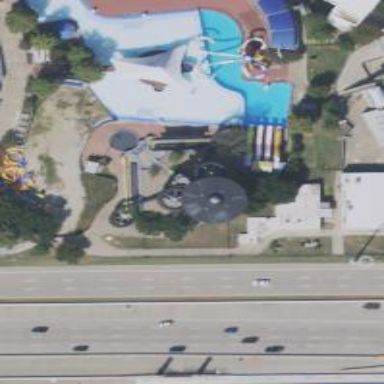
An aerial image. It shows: Water slide attraction.